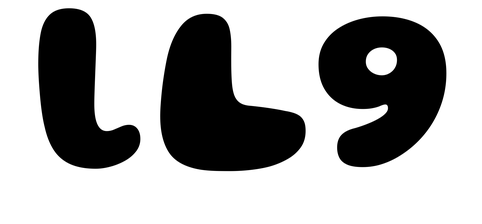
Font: Gluten_ExtraBold